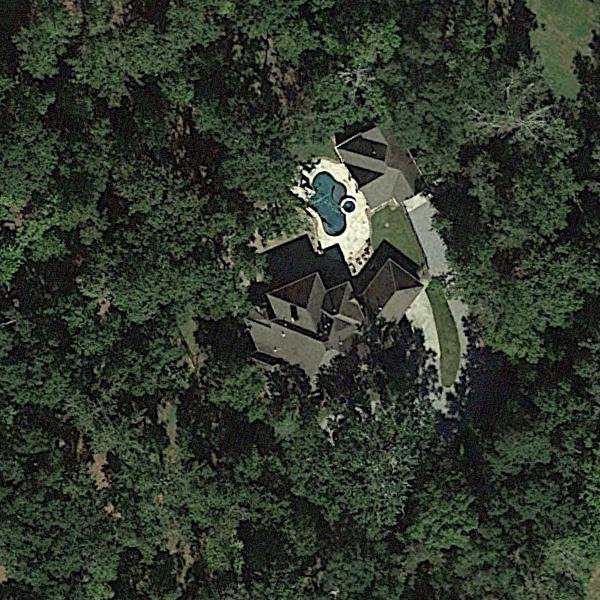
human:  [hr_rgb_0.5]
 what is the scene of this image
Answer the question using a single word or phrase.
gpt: pond